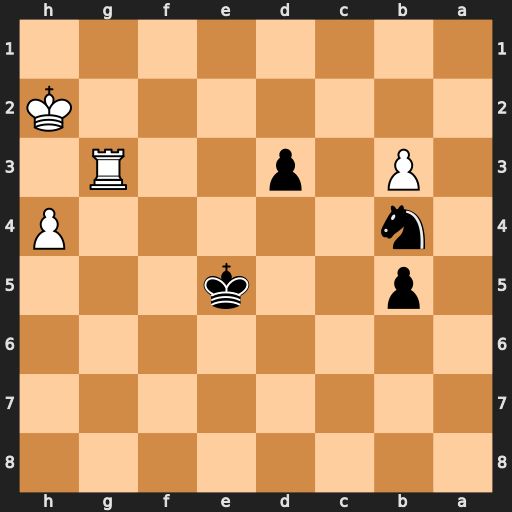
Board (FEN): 8/8/8/1p2k3/1n5P/1P1p2R1/7K/8
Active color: b
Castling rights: -
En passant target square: -
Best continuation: d2 Rg1 Nc2